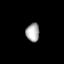
Tissue: lung
Cell type: Epithelial cells
Senescence score: 0.2386
Nuclear area (px): 243
Mean DAPI intensity: 171.21